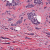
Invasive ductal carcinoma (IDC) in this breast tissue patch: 1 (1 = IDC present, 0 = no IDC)